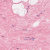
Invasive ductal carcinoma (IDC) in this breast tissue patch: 0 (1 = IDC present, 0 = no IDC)